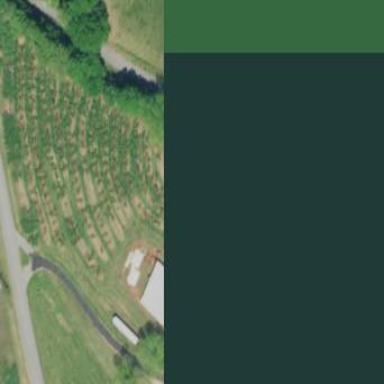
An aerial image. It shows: Orchard.